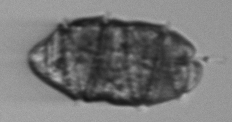
Label: Margalefidinium